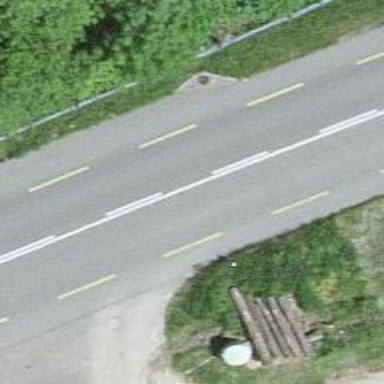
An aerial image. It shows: Primary highway with asphalt surface and designated cycle lane.